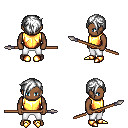
a pixel art fantasy rpg character, male body template, human, dark skin, gold chest armor, white pants, white pixie cut hairstyle, gold boots, spear, four views (front, back, left, right), 2x2 character sprite sheet, small pixel art, hard edges, no anti-aliasing